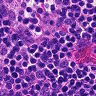
Metastatic tissue present: no